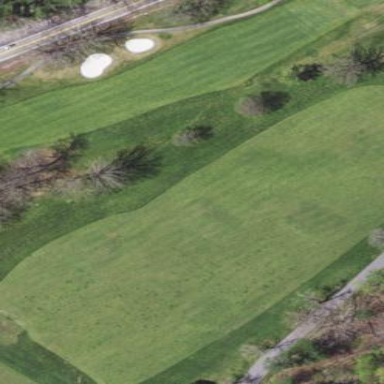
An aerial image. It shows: Driving range for golf on grass.